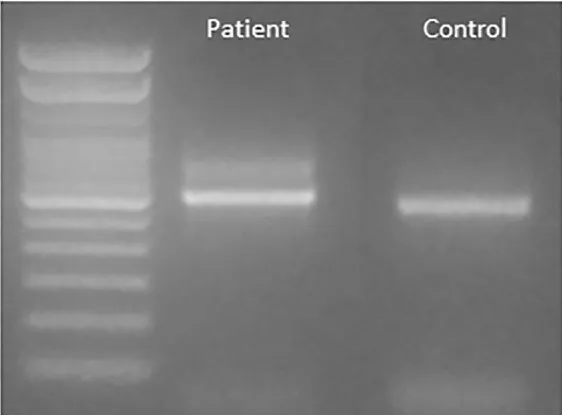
Aberrant mRNA transcripts formation caused by the insertion in the GLA gene. (A) Amplification of a cDNA fragment from patient and healthy volunteer by PCR, with primers cDNA 2F and cDNA 2R, showing formation of two fragments in the patient.
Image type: pathology (fish)